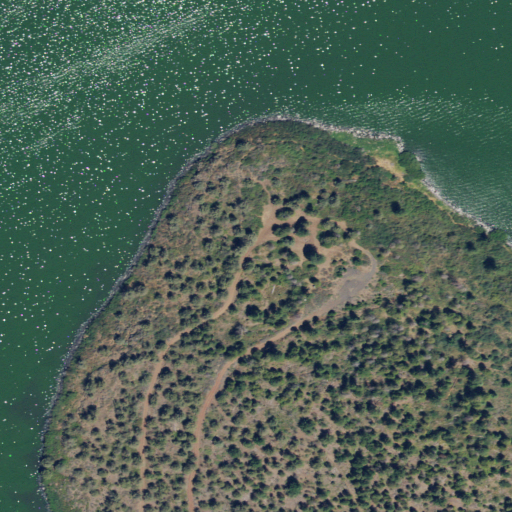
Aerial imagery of cape in Oregon named Eagle Point containing evergreen forest, open water, and grassland